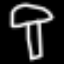
Label: mushroom